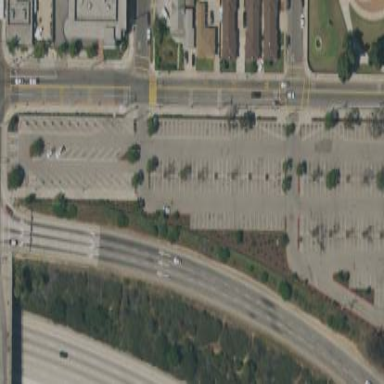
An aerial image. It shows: Parking area with asphalt surface. This is surface parking with park-and-ride facility.